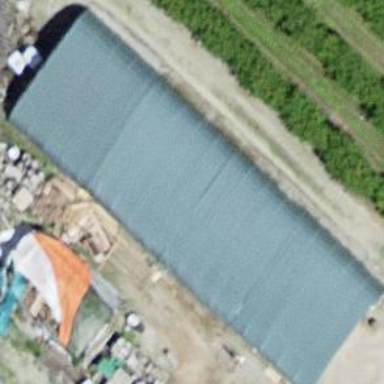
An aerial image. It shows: Barn.